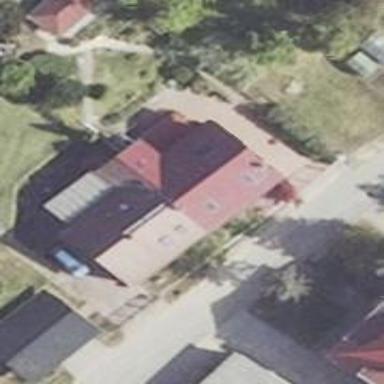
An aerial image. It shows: Residential building.